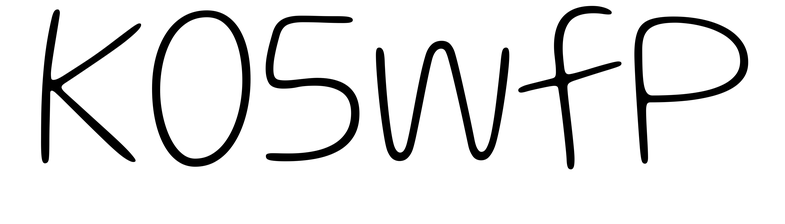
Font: Gluten_Thin